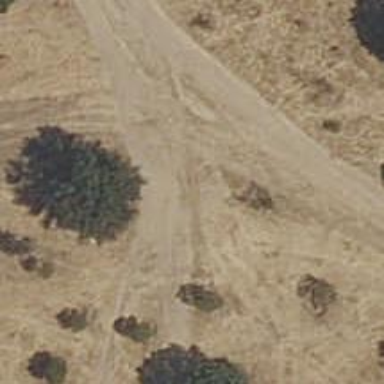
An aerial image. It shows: Compacted path road.